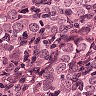
Metastatic tissue present: yes